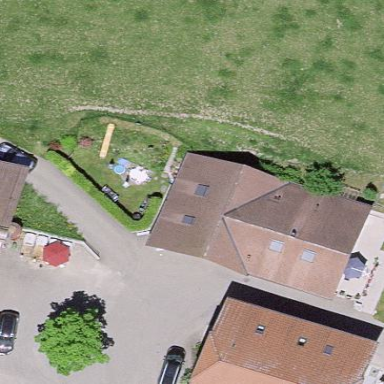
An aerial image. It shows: Residential building.